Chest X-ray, AP view. Patient: 49 years old, sex M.
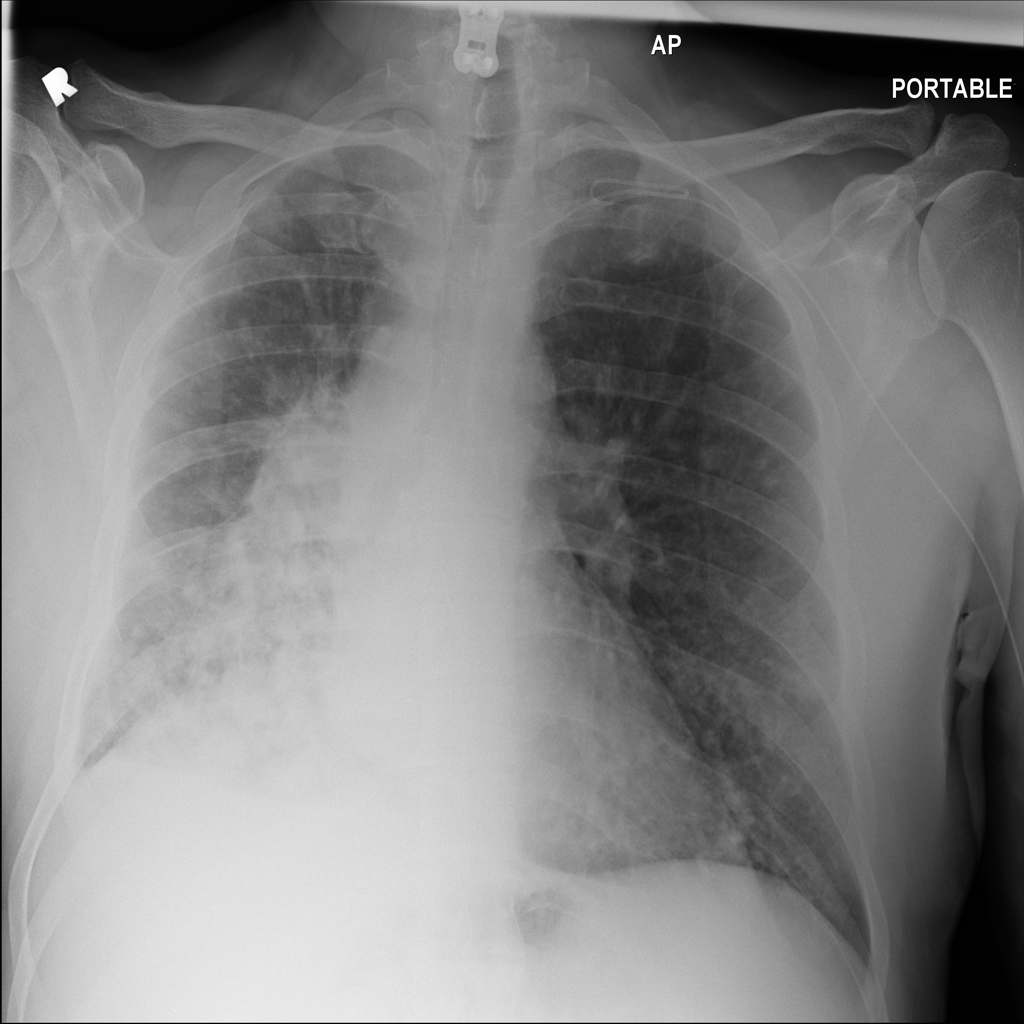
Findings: No Finding